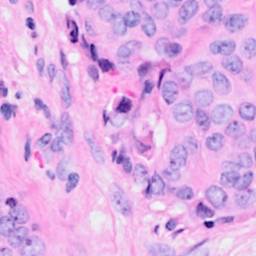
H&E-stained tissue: Breast